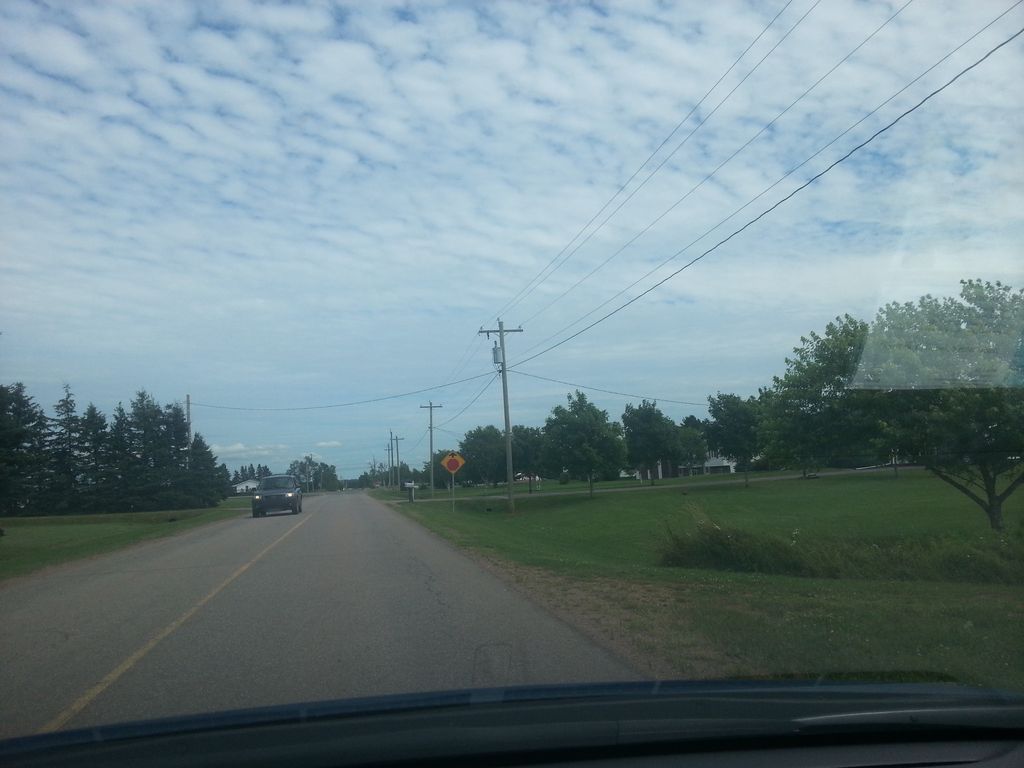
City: charlottetown